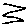
Label: zigzag